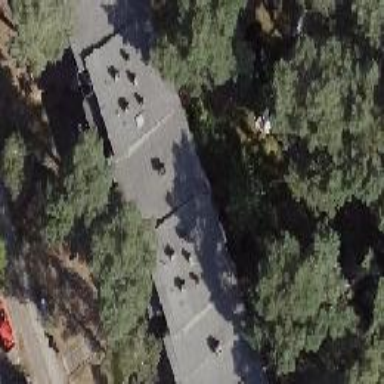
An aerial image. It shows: Apartment building with flat roof.